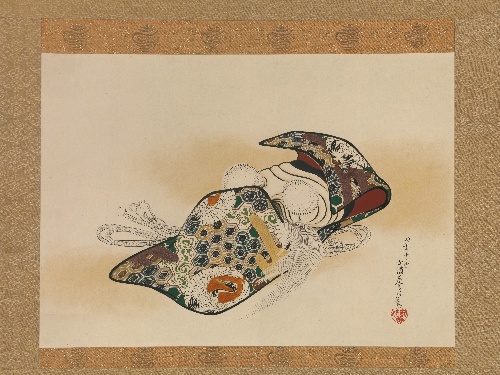
Title: 柴田是真作　翁面図|Mask for the Noh Play Okina
Artist: Shibata Zeshin
Artist bio: Japanese, 1807–1891
Date: dated 1879
Object type: Hanging scroll
Classification: Paintings
Medium: Hanging scroll; pigments, lacquer, mother-of-pearl, gold foil, and ink on paper
Culture: Japan
Period: Meiji period (1868–1912)
Dimensions: 11 3/8 x 16 1/8 in. (28.9 x 41 cm)
Department: Asian Art
Credit line: The Harry G. C. Packard Collection of Asian Art, Gift of Harry G. C. Packard, and Purchase, Fletcher, Rogers, Harris Brisbane Dick, and Louis V. Bell Funds, Joseph Pulitzer Bequest, and The Annenberg Fund Inc. Gift, 1975
Accession year: 1975
Repository: Metropolitan Museum of Art, New York, NY
Tags: Masks